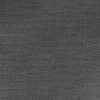
Atmospheric dust classification: dusty